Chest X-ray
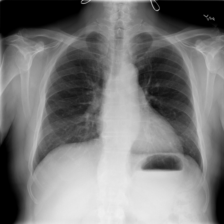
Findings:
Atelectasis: negative
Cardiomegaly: negative
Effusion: negative
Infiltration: negative
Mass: negative
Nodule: negative
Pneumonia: negative
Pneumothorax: negative
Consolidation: positive
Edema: negative
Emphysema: negative
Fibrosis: negative
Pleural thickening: negative
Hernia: negative